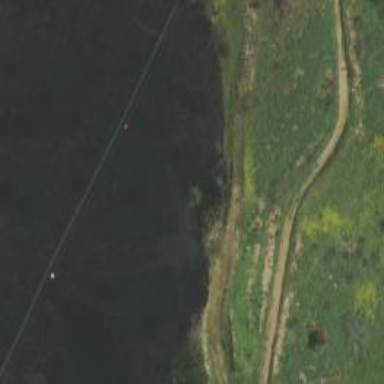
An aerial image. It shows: Track with grade 1 quality.